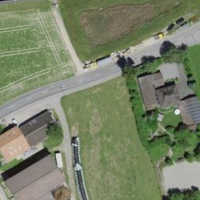
EUNIS habitat code: 55
Species observed at this site:
Juglans regia